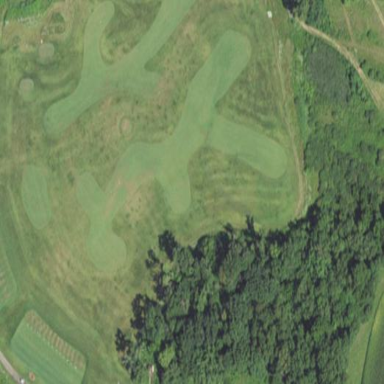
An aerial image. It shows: Green golf area with grass land use.